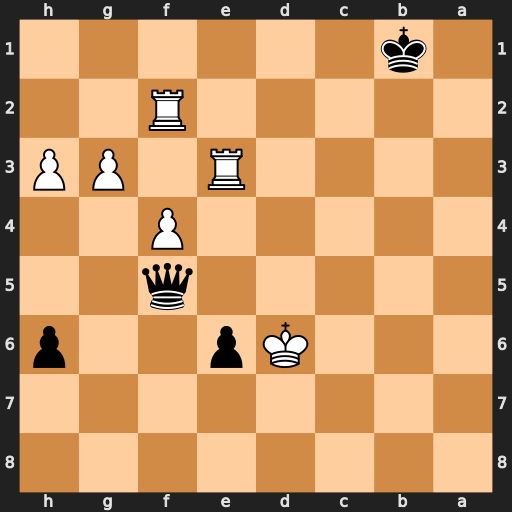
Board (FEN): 8/8/3Kp2p/5q2/5P2/4R1PP/5R2/1k6
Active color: b
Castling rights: -
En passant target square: -
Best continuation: Qd5+ Ke7 Qc5+